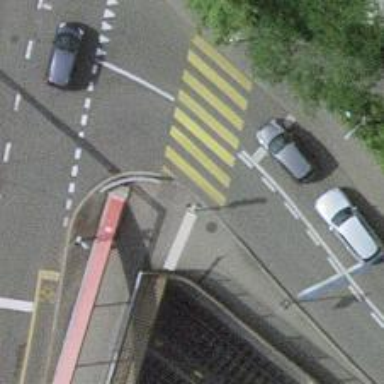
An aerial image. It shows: Kerb serving as barrier.